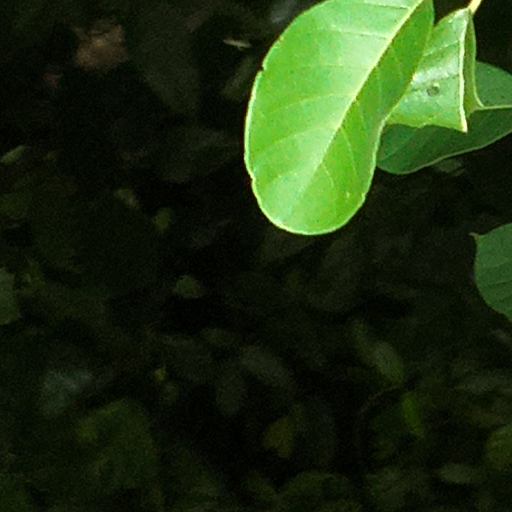
Species: Hieronyma alchorneoides
GBIF accepted scientific name: Hieronyma alchorneoides
Crown area (m\u00b2): 158.834